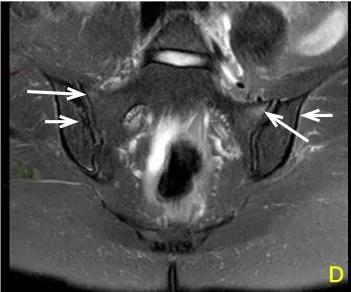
Changes in sacroiliac joint MRI images before and after treatment with sulfasalazine combined with saliduridine in patients with reactive arthritis. After treatment (C, D) Bilateral sacroiliac joints showed a reduction in the extent of bone marrow edema compared to pre-treatment images. Local cortical bone blurring and narrowing of the joint space remained present, and the articular cartilage remained indistinct.
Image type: radiology (mri)